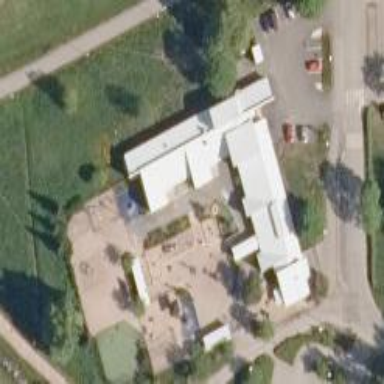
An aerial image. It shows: Kindergarten.